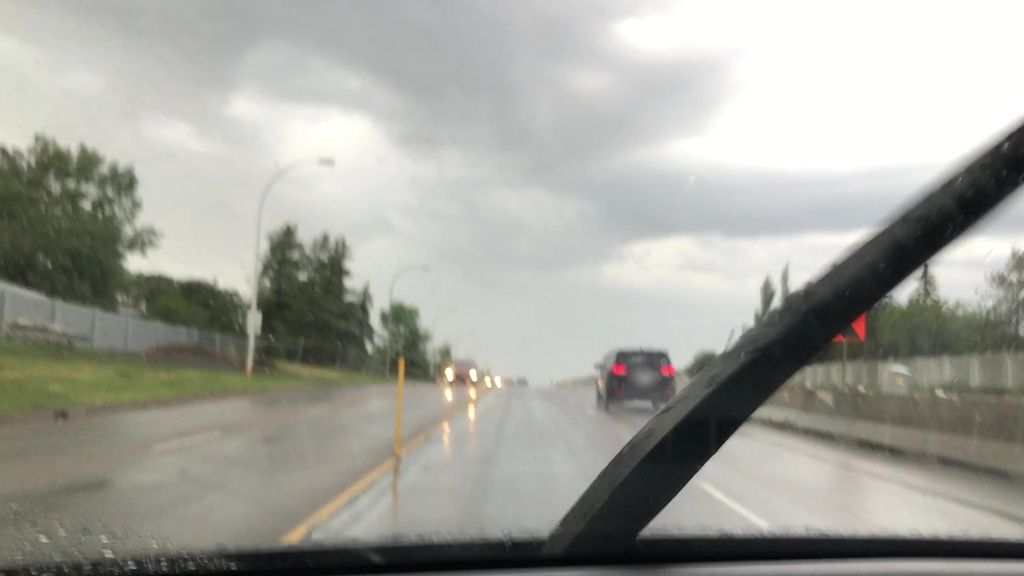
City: edmonton